Question: I need to program something that monitors an activemq queue in java. This means I need to log when a message is enqueued on the queue and when a message is dequeued. My program must not send messages or receives messages, it only needs to log.
I found out to push messages and receive messages but this is not what I want to do, just log if an external process puts messages on or off the queue.
To make it more clear I made a drawing

I use apache camel to make the integration,
my routebuilder looks like
'''
public void configure() throws Exception {
Processor queueProcessor = new QueueProcessor();
from("activemq:queue:KBC").process(queueProcessor);
}
'''
it calls the folowwing processor
'''
@Override
public void process(Exchange exchange) throws Exception {
Trax_EventDao dao = new Trax_EventDao();
dao.insert(new Trax_Event("Queue",exchange.getExchangeId(),"UP","KBC", new Time(new Date().getTime())));
}
'''
The dao handles a database connection and makes an insert of a record
The actual problem is that when I push a message on the queue and the program runs, the message got logged which is okay, but it also get polled immediately, which is not okay.
How can I make the insert without the message being polled?
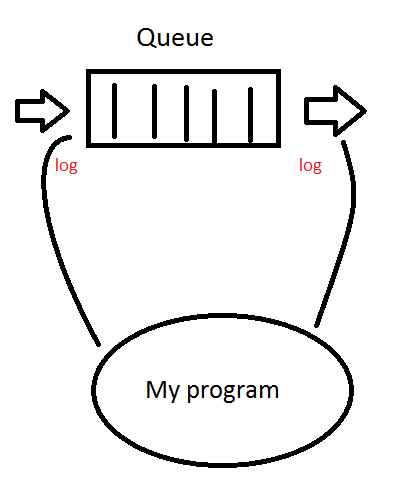
Answer: What I finally did was writing an own runner class, which uses a queuebrowser.
What I wanted to do with this class is
1. Make a connection with avtivemq and start it
2. Make an endless loop, which controls the queue specified. I have a list of the items on the queue. At every loop I check this
3. if the list is bigger than the size of the queue, there are items dequeued. This means I need to loop this and check which items are dequeued. Otherwhise I loop the enumeration of the queue and add elements to the list if they don't exist yet package queueFeed;
import dao.ProcmonDao;
import dao.EventDao;
import domain.Event;
import org.apache.activemq.ActiveMQConnectionFactory;
import org.apache.activemq.command.ActiveMQQueue;
import javax.jms.*;
import java.sql.SQLException;
import java.sql.Time;
import java.util.*;
public class QueueRunner {
private ProcmonDao dao;
private Connection connection;
private String queueName;
public QueueRunner() throws SQLException {
dao = new EventDao();
}
public void setConnection(String username, String password, String url) throws JMSException {
ActiveMQConnectionFactory factory = new ActiveMQConnectionFactory(username, password, url);
connection = factory.createConnection();
}
public void run() throws Exception {
Session session = connection.createSession(false, Session.AUTO_ACKNOWLEDGE);
QueueBrowser browser = session.createBrowser(new ActiveMQQueue(queueName));
List<String> ids = new ArrayList<>();
int queueSize = 0;
int counter = 0;
connection.start();
while (true) {
Enumeration enumeration = browser.getEnumeration();
if (queueSize < ids.size()) {
while (enumeration.hasMoreElements()) {
Message message = (Message) enumeration.nextElement();
ids.remove(message.getJMSMessageID());
counter++;
}
if (ids.size() > 0 && ids.size() > 0) {
Iterator<String> iterator = ids.iterator();
while (iterator.hasNext()) {
String messageId = iterator.next();
dao.insert(new Event("Queue", messageId, "UP", browser.getQueue().getQueueName(), new Time(new Date().getTime())));
iterator.remove();
}
}
queueSize = counter;
counter = 0;
} else {
while (enumeration.hasMoreElements()) {
counter++;
Message message = (Message) enumeration.nextElement();
String id = message.getJMSMessageID();
if (!ids.contains(id)) {
ids.add(id);
dao.insert(new Event("Queue", id, "UP", browser.getQueue().getQueueName(), new Time(new Date().getTime())));
}
}
queueSize = counter;
counter = 0;
}
}
}
public void setQueueName(String queueName) {
this.queueName = queueName;
}
public String getQueueName() {
return this.queueName;
}
}
This works not perfect yet. I think there is a small logical issue in it.